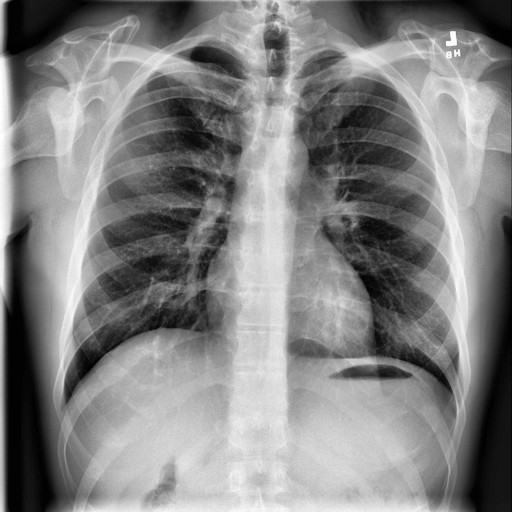
Finding: NORMAL